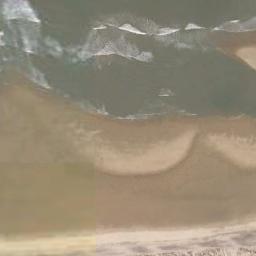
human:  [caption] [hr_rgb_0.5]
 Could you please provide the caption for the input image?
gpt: The beach consists of green seawater and a yellow coast .

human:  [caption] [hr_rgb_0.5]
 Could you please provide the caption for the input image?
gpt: The beach with khaki sand and the color of the seawater is dark blue .

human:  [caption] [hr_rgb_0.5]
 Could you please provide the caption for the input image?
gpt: Grey-green waters and dark yellow sand .

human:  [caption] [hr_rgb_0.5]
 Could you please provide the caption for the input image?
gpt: There is a large green field beside the beach .

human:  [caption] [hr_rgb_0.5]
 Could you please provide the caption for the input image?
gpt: There are water marks on the beach .